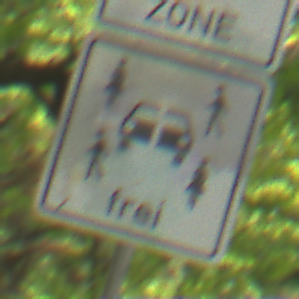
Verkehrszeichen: CarsharingfahrzeugeFrei
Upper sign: BeginnEingeschraenktesHalteverbotZone
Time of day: MorningAfternoon
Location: Outdoor (RoadRail)
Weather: Clear
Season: NotSpecified
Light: Natural